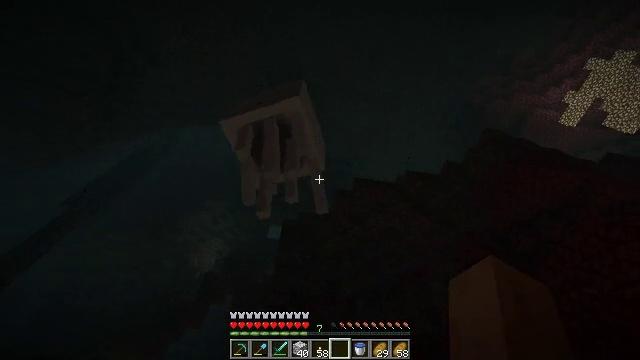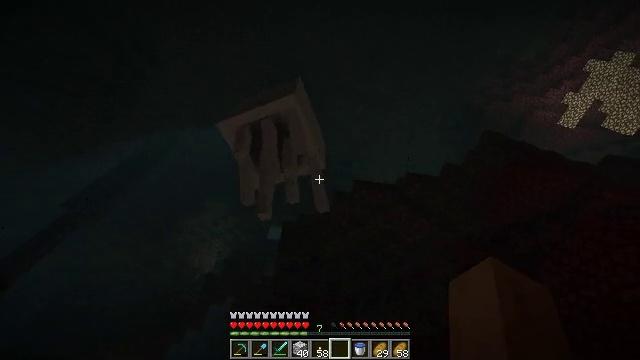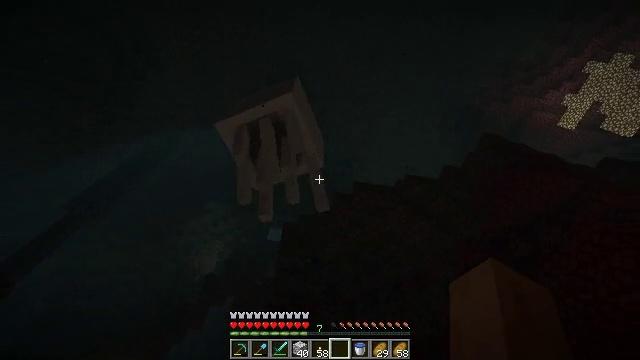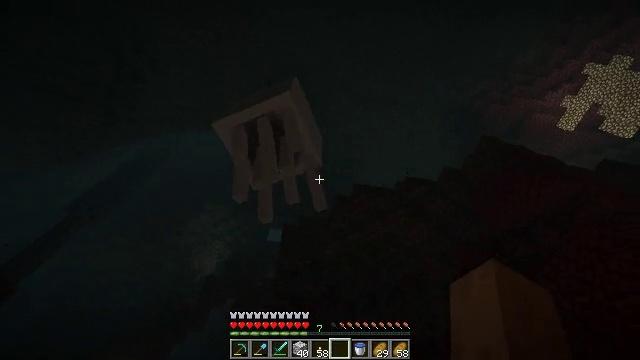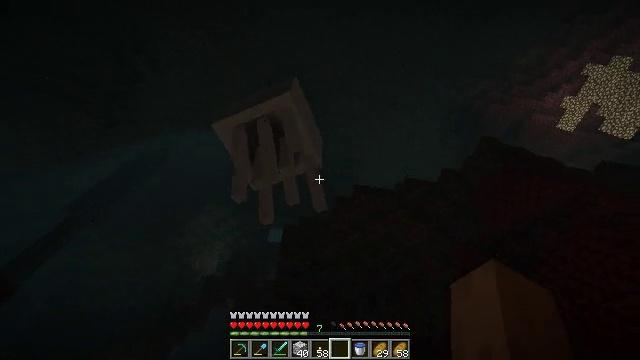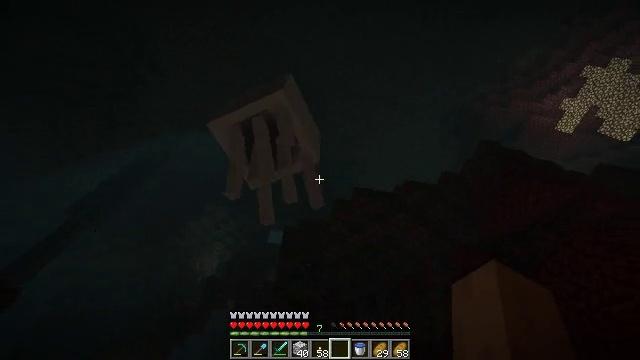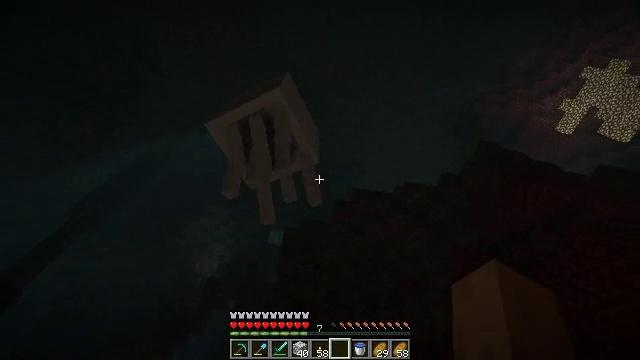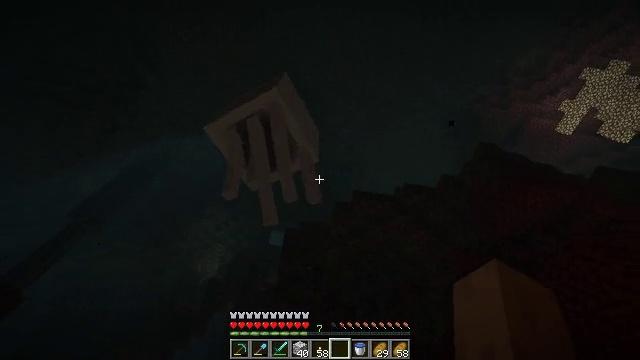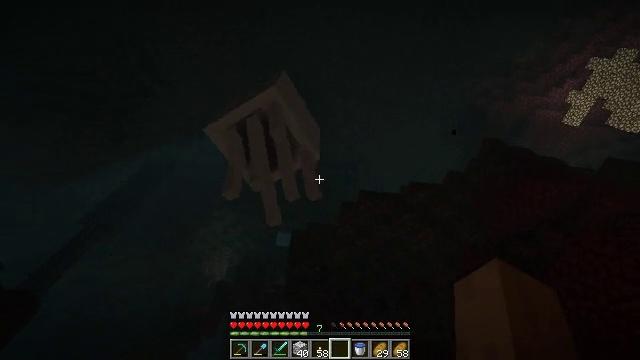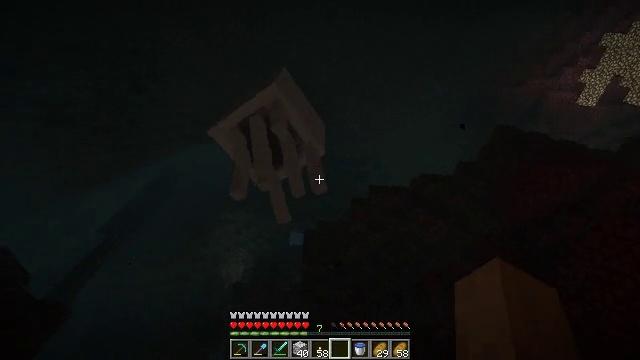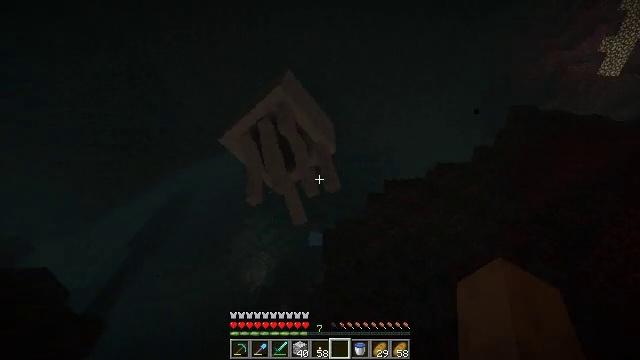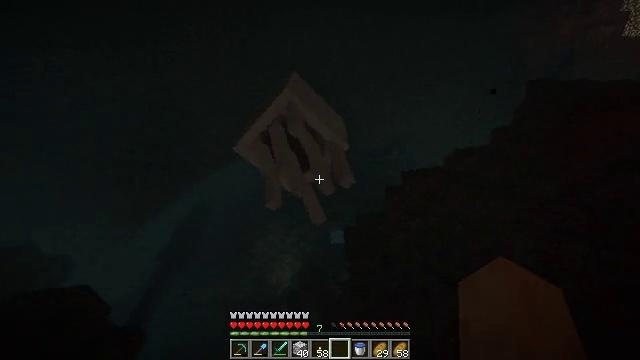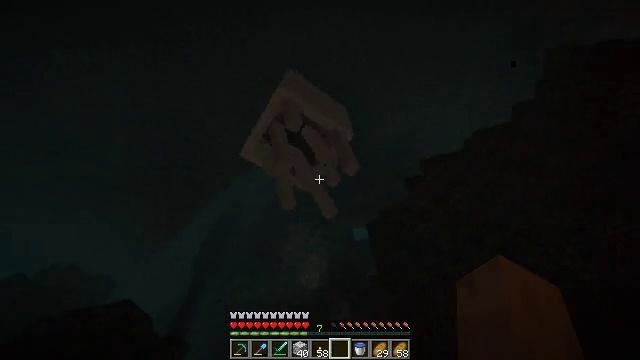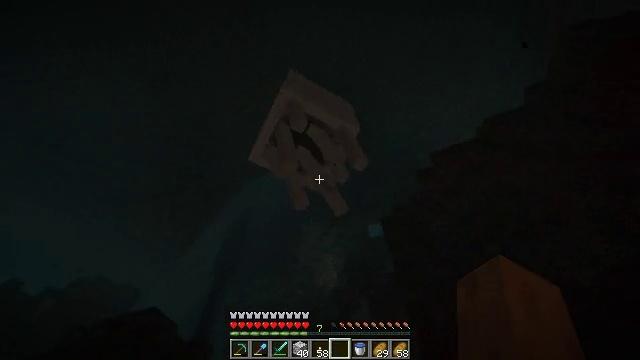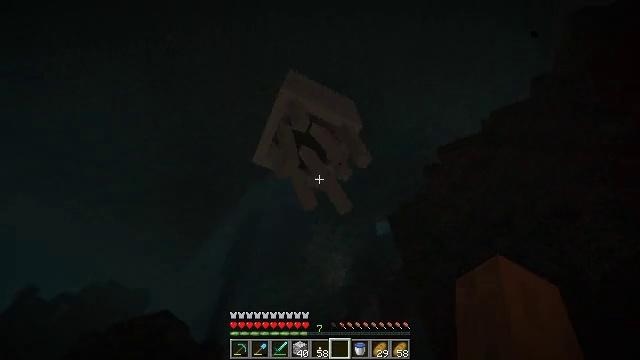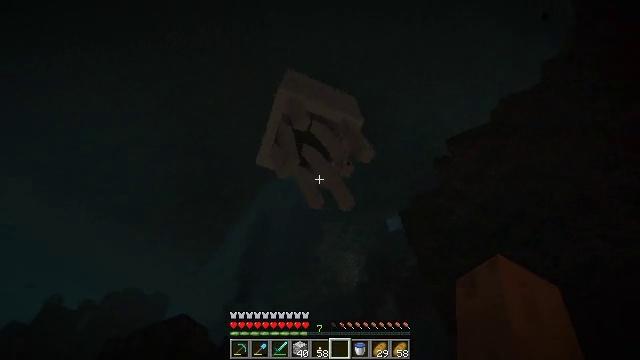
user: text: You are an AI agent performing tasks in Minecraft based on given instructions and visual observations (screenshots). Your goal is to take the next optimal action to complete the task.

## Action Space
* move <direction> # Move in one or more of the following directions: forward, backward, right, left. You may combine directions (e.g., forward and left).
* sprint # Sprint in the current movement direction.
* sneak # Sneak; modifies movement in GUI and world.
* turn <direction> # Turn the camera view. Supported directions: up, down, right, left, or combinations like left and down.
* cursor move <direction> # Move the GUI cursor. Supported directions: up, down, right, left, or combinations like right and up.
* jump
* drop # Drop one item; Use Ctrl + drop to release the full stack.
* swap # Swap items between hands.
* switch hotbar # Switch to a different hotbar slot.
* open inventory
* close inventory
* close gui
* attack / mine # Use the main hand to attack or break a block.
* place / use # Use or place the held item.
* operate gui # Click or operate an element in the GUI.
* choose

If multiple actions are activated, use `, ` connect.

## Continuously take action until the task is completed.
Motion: motion action
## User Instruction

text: Mine the block under the soul fire.
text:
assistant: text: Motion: move back
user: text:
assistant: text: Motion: move back
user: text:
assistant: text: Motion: move back
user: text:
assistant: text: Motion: move back
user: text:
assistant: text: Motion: move back
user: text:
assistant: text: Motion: move back
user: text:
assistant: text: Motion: move back
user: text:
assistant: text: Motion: move back, turn left
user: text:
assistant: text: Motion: turn left
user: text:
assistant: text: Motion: turn left
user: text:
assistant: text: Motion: turn left
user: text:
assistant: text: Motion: turn left
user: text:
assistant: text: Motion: turn left
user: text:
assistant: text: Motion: turn left
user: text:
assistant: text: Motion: turn left
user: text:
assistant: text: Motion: turn left, jump
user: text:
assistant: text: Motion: turn left, jump
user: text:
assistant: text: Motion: turn left, jump
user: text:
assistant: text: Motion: jump
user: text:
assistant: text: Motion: turn left, jump
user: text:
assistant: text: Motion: turn left, jump
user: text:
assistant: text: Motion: turn left, jump
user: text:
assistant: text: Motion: turn left, jump
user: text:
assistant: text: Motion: turn left
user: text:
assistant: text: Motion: turn left, attack / mine
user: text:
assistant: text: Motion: turn left, attack / mine
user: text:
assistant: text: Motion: attack / mine
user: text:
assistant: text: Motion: attack / mine
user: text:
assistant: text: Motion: no_op
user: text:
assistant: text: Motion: no_op